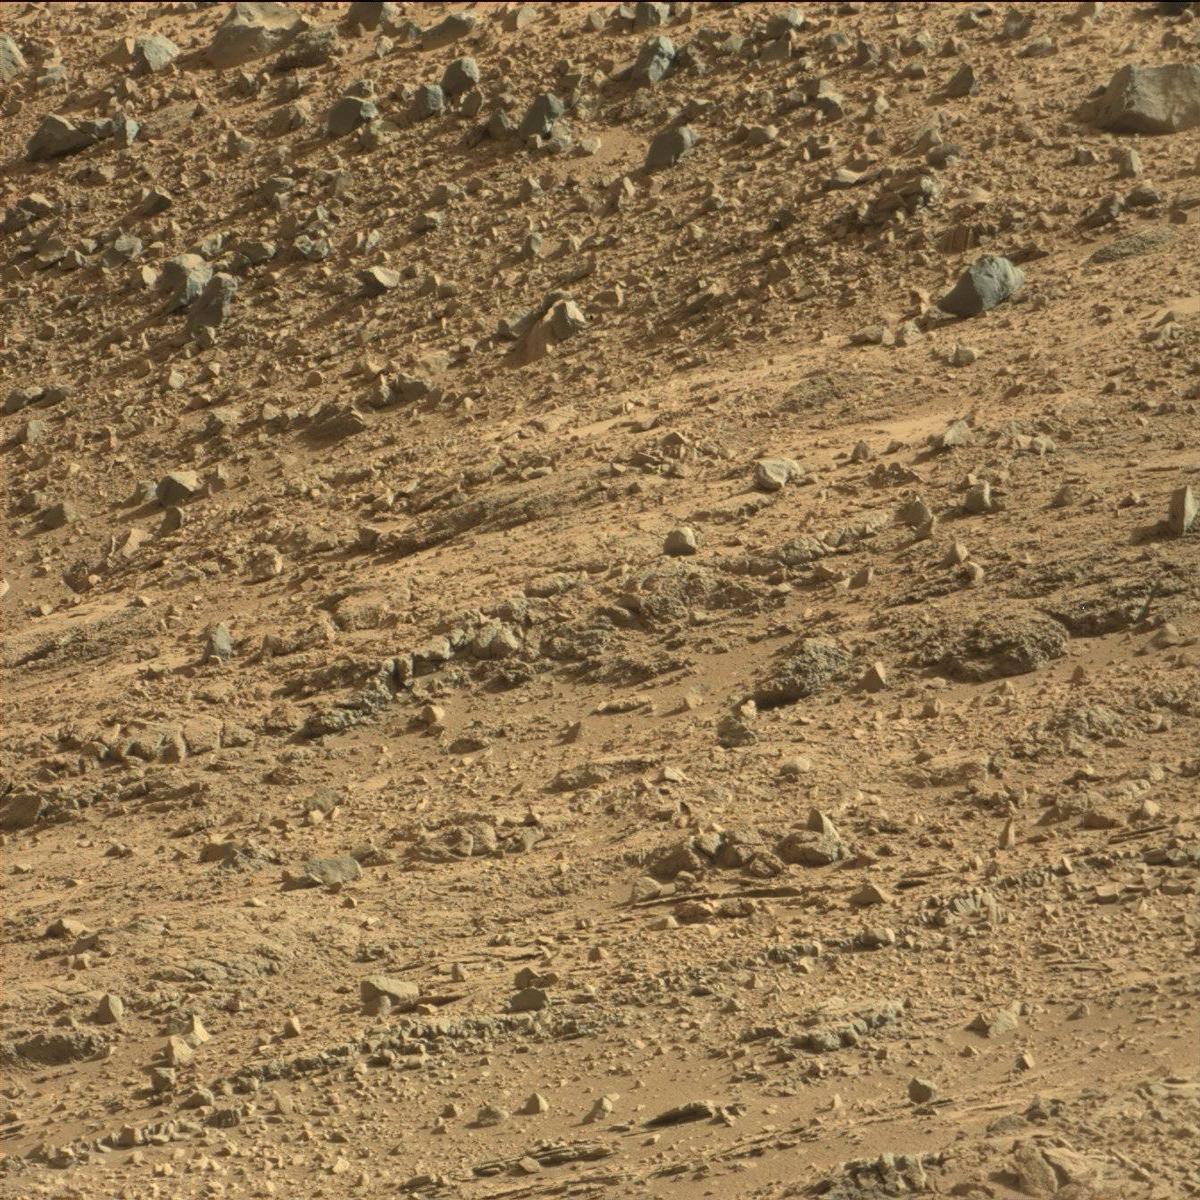
Terrain classes present: Bedrock, Sand / Soil